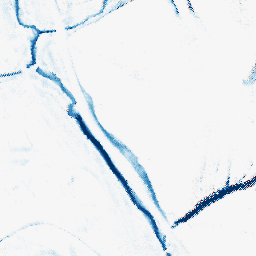
Category: morphological
Decomposition family: morphological_square
Decomposition parameters: operation: closing
size: 10
Upsampling method: regularized
Upsampling parameters: scale: 4
lambda_reg: 0.1
Upsampling scale: 4